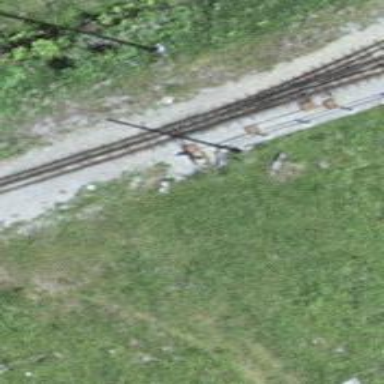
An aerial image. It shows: Railway switch.